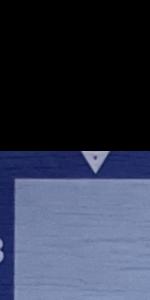
Label: Empty